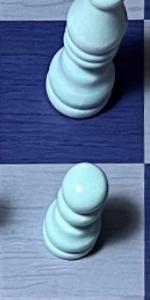
Label: Pawn_White